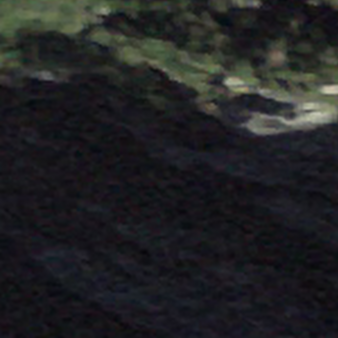
Label: other